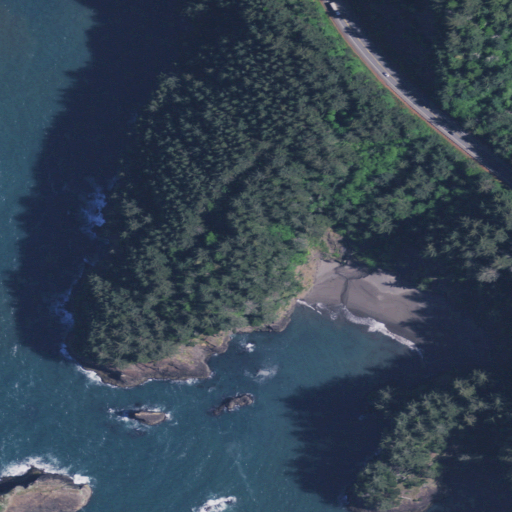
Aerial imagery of cape in Oregon named Deer Point containing open water, evergreen forest, barren land, herbaceous wetlands, low intensity development, open development, woody wetlands, mixed forest, and grassland